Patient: sex M, age 55
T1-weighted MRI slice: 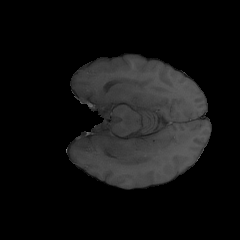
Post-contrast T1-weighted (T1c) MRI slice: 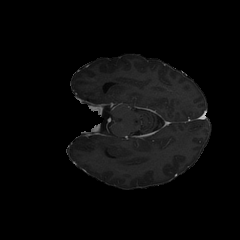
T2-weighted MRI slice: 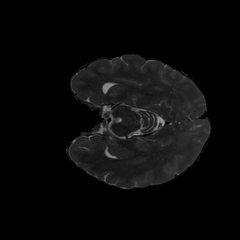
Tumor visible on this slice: no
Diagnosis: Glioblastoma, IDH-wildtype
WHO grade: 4